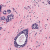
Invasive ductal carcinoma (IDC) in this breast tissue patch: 0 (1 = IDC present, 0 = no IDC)